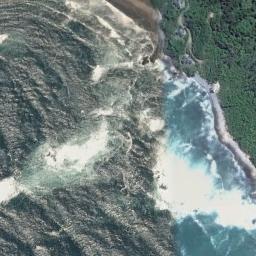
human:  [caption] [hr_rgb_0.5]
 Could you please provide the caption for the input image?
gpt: The beach consists of blue seawater and a coast with trees .

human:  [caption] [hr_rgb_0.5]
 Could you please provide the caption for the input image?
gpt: There is spray on the beach .

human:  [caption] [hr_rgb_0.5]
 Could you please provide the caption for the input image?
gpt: The type of beach is rocky coast and the beach has a gulf, And dense green plants are on the beach .

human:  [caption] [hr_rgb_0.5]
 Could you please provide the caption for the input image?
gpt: Grey, White and azure mixed sea and green coasts .

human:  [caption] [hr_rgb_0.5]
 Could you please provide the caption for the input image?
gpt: The grass is beside the beach .